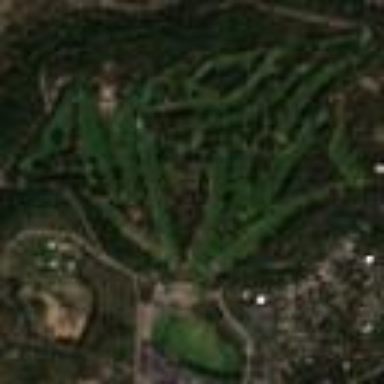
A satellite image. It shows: Golf course surrounded by greenery.